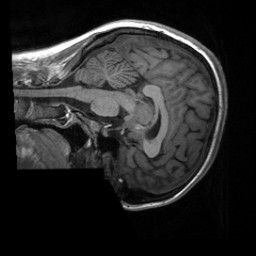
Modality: T1w
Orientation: sagittal
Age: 21
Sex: female
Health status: healthy
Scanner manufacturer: siemens
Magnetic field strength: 3 T
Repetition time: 2 s
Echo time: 0.00232 s